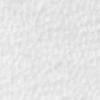
Label: no_change